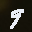
Label: 9